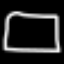
Label: square